Question: i want to use EGOphotoviewer in my app such like that when user press button, instead of loading tableView of rootviewController, it just navigate to photos, can anyone help me ?

here i don t want tableView i just need a button for photos
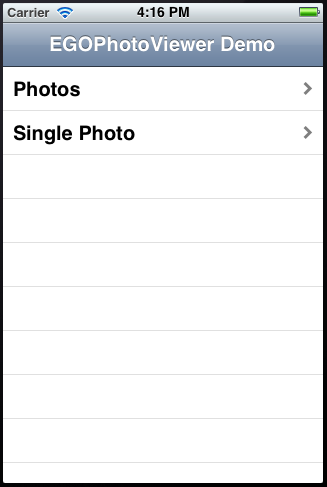
Answer: The demo project is using a UITableViewController subclass called rootViewController and on the didSelect method it is just initializing the EGOPhotoViewerController and pushing it. All you need to do is instead of using a UTableViewController subclass, use a UIViewController subclass, add a button inside its view, create an action for that button, and inside the action, do the exact same thing ::
'''
MyPhoto *photo = [[MyPhoto alloc] initWithImageURL:[NSURL URLWithString:@"http://a3.twimg.com/profile_images/66601193/cactus.jpg"] name:@" laksd;lkas;dlkaslkd ;a"];
MyPhoto *photo2 = [[MyPhoto alloc] initWithImageURL:[NSURL URLWithString:@"https://s3.amazonaws.com/twitter_production/profile_images/425948730/DF-Star-Logo.png"] name:@"lskdjf lksjdhfk jsdfh ksjdhf sjdhf ksjdhf ksdjfh ksdjh skdjfh skdfjh "];
MyPhotoSource *source = [[MyPhotoSource alloc] initWithPhotos:[NSArray arrayWithObjects:photo, photo2, photo, photo2, photo, photo2, photo, photo2, nil]];
EGOPhotoViewController *photoController = [[EGOPhotoViewController alloc] initWithPhotoSource:source];
[self.navigationController pushViewController:photoController animated:YES];
[photoController release];
[photo release];
[photo2 release];
[source release];
'''
And you'll get what you want.
Hope this helps